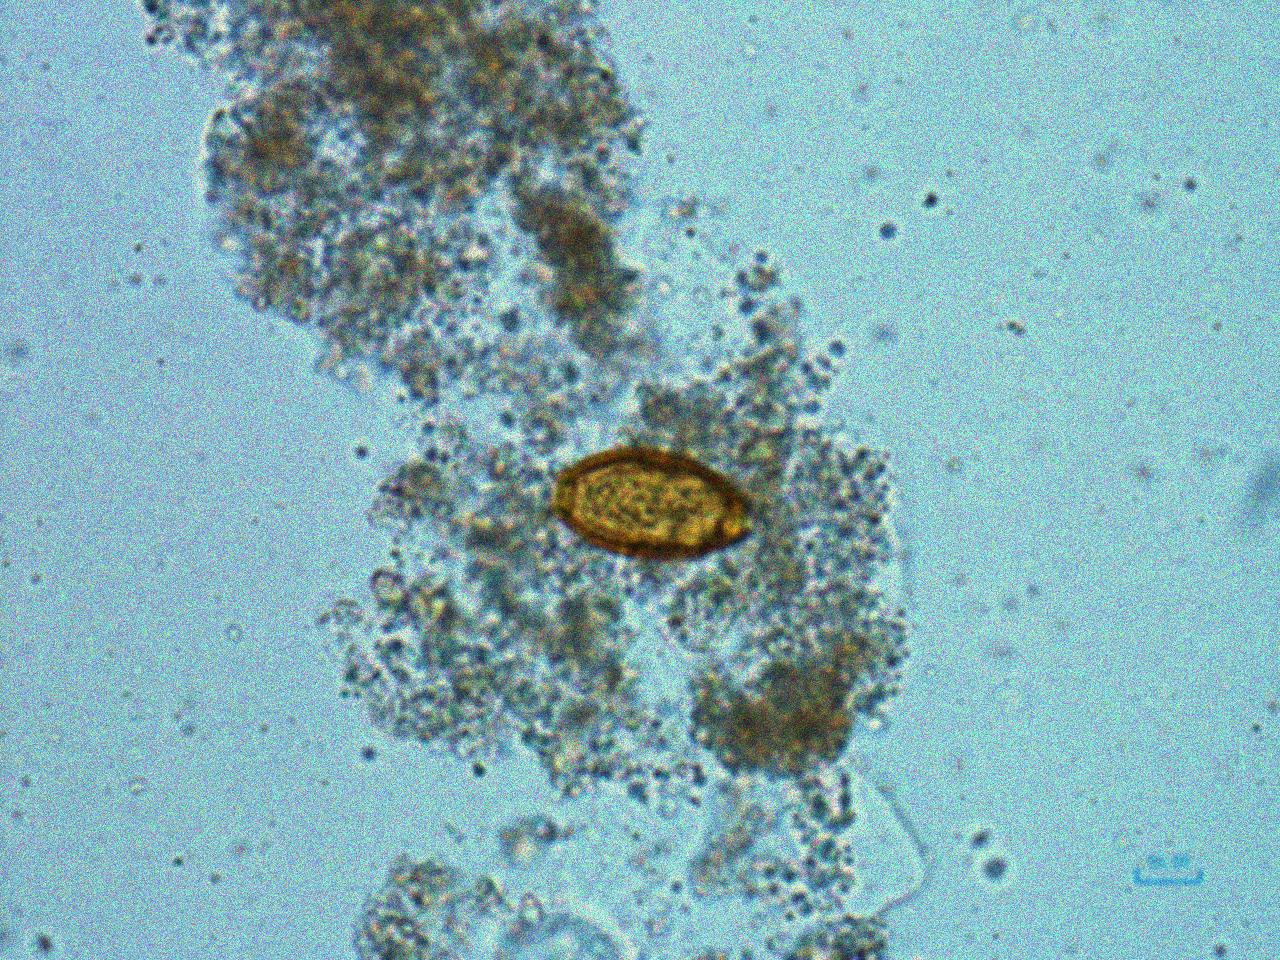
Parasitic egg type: Trichuris trichiura